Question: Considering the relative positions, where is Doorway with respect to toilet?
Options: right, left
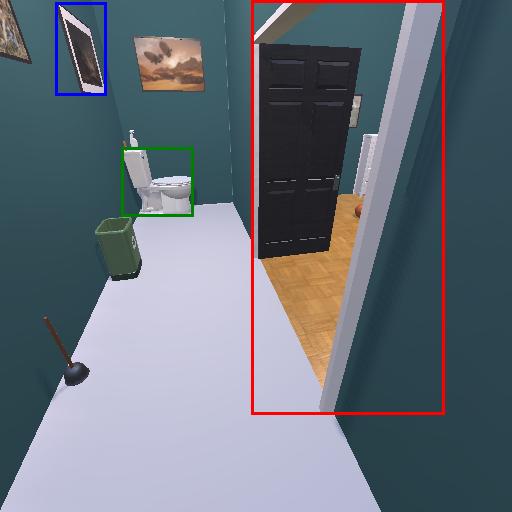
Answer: right